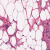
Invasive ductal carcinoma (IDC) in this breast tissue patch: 0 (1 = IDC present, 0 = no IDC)